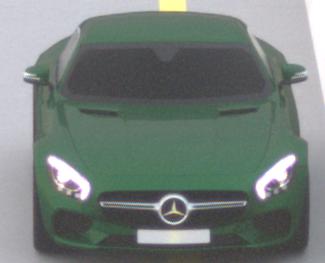
Make: Mercedes-Benz
Model: AMG GT Coupé
Detailed model: AMG GT (190) Coupé
Model produced from: 2014/10
Model produced until: 2017/01
Doors: 2
Color: green
Road condition: dry road
Daytime: sunrise or sunset
Contrast: low contrast